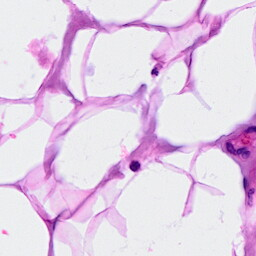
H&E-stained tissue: Breast